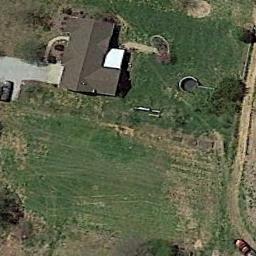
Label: sparse_residential